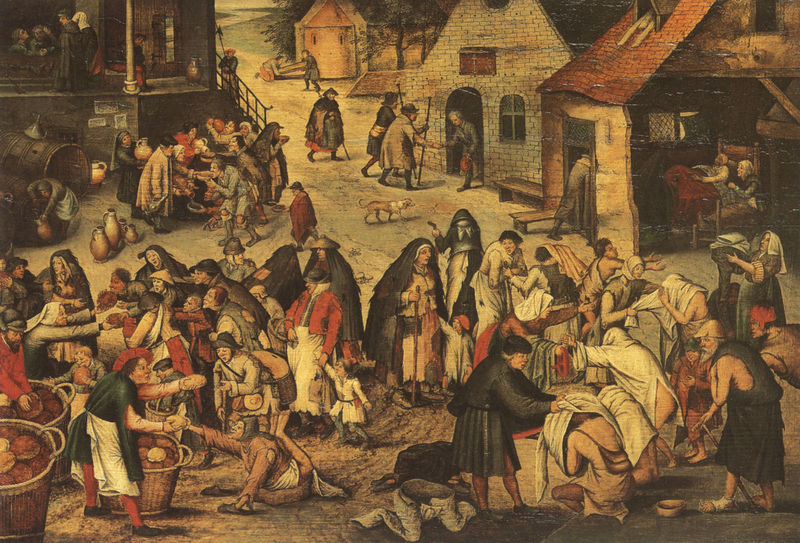
Titel: Die sieben Werke der Barmherzigkeit
Künstler: Pieter d.J. Brueghel
Institution: Antwerpen, Koninklijk Museum voor Schone
Schlagwörter: gemälde, weiß, frauen, grün, menschen, braun, männer, schwarz, strasse, haus, hund, rot, malerei, arme, häuser, händler, handel, krug, hosen, dorf, hütten, markt, platz, bank, querformat, essen, korb, brot, straßenszene, kauf, fass, niederländisch, krüge, kranker, hilfe, bettler, fässer, familien, speisung, dorfplatz, medicus, ocker schwarz